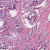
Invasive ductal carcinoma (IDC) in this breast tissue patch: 1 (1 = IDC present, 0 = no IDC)